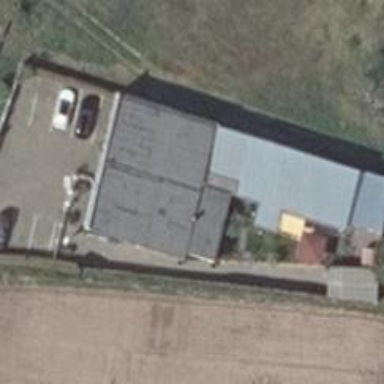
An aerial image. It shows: Restaurant.